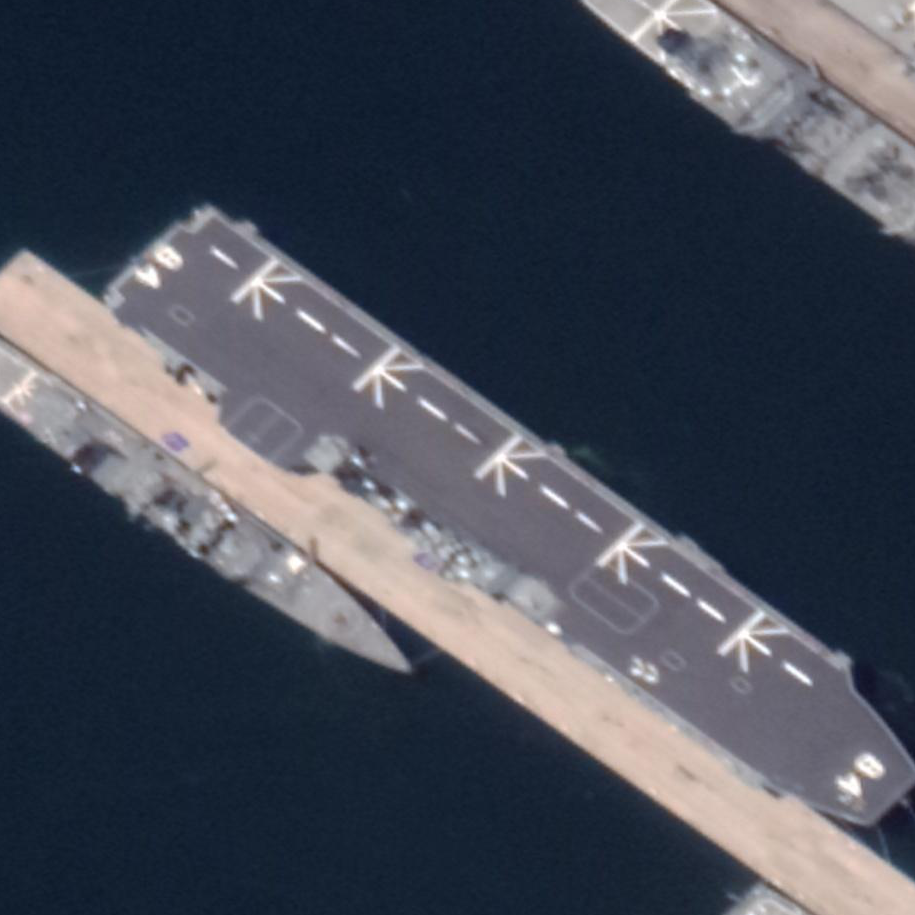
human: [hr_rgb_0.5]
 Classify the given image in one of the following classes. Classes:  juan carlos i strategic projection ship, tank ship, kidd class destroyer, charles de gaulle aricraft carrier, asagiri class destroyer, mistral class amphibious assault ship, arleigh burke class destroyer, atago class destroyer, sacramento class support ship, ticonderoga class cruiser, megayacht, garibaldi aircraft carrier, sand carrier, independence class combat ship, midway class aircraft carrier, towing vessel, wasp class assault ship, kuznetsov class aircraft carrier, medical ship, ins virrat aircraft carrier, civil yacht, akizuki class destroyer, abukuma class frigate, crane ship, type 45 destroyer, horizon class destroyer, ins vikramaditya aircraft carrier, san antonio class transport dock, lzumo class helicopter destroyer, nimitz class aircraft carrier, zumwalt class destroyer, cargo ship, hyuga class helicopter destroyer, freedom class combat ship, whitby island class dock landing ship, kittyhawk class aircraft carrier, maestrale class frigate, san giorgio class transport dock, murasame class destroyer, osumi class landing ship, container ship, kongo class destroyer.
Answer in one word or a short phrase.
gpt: Lzumo class helicopter destroyer